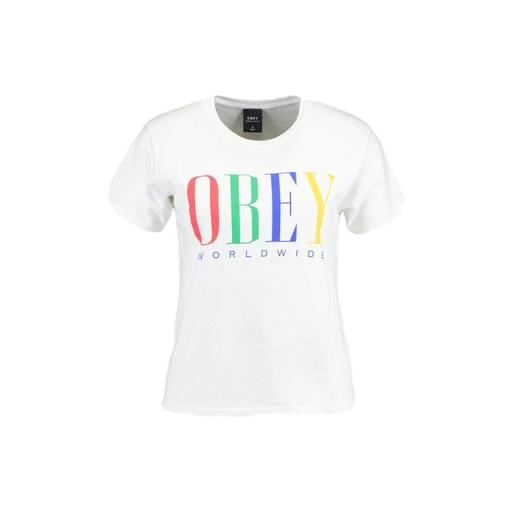
multicolor women’s white large t-shirt, multicolor classic tee, multicolor white logo t-shirt, white background